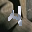
Label: 4